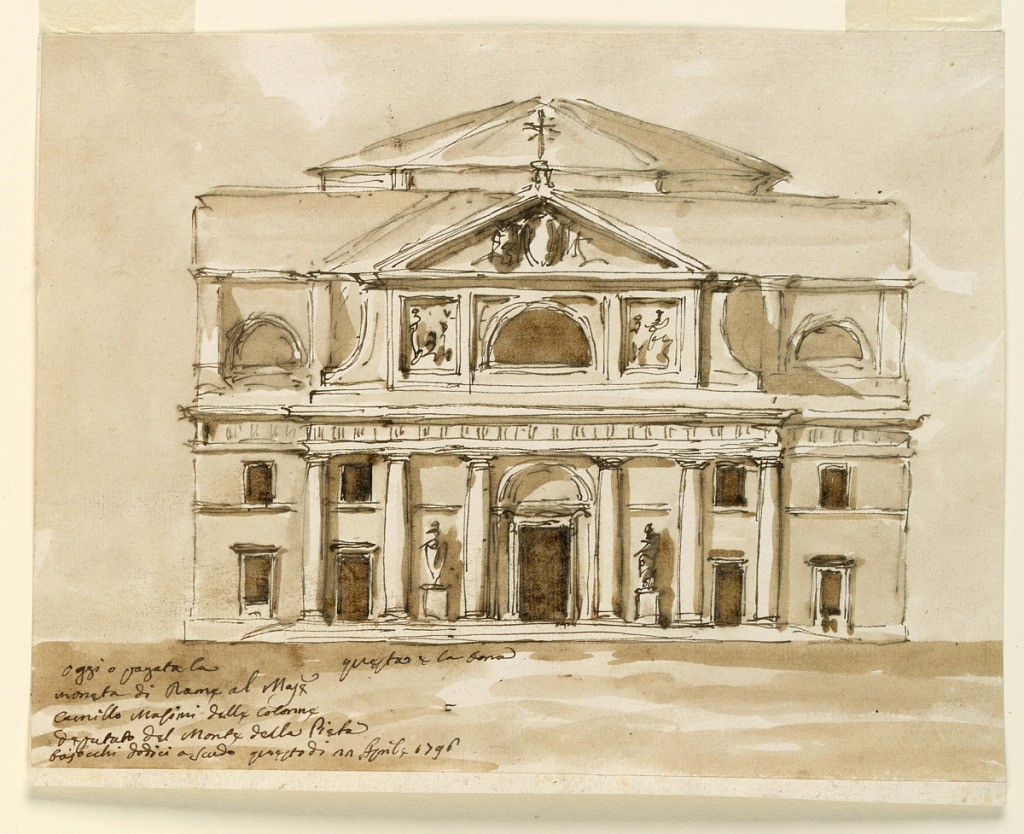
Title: Elevation of a church
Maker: Giuseppe Barberi, Italian, 1746–1809
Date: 1796
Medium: Pen and brown ink, brush and brown wash (bistre) on lined off-white laid paper
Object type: Drawing
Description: A variation of 1938-88-1229. The main differences are: the wall beside the attic of the pediment is the receding straight wall of the nave with semicircular windows in the lateral sections. A dome similar to 1938-88-1220 rises above the roof.